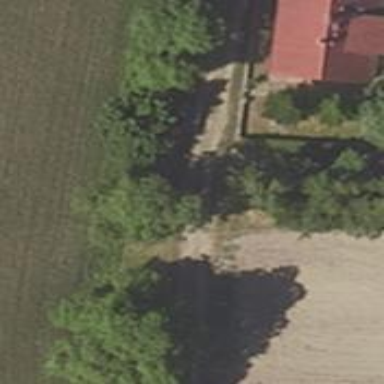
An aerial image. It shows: Row of deciduous broadleaved trees.